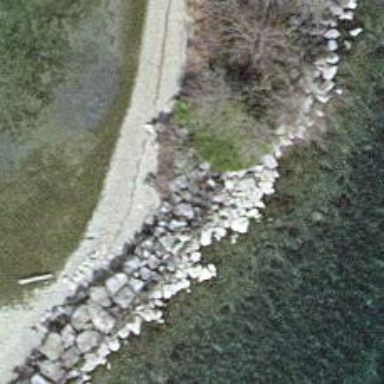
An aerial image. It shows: Breakwater structure.